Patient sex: F
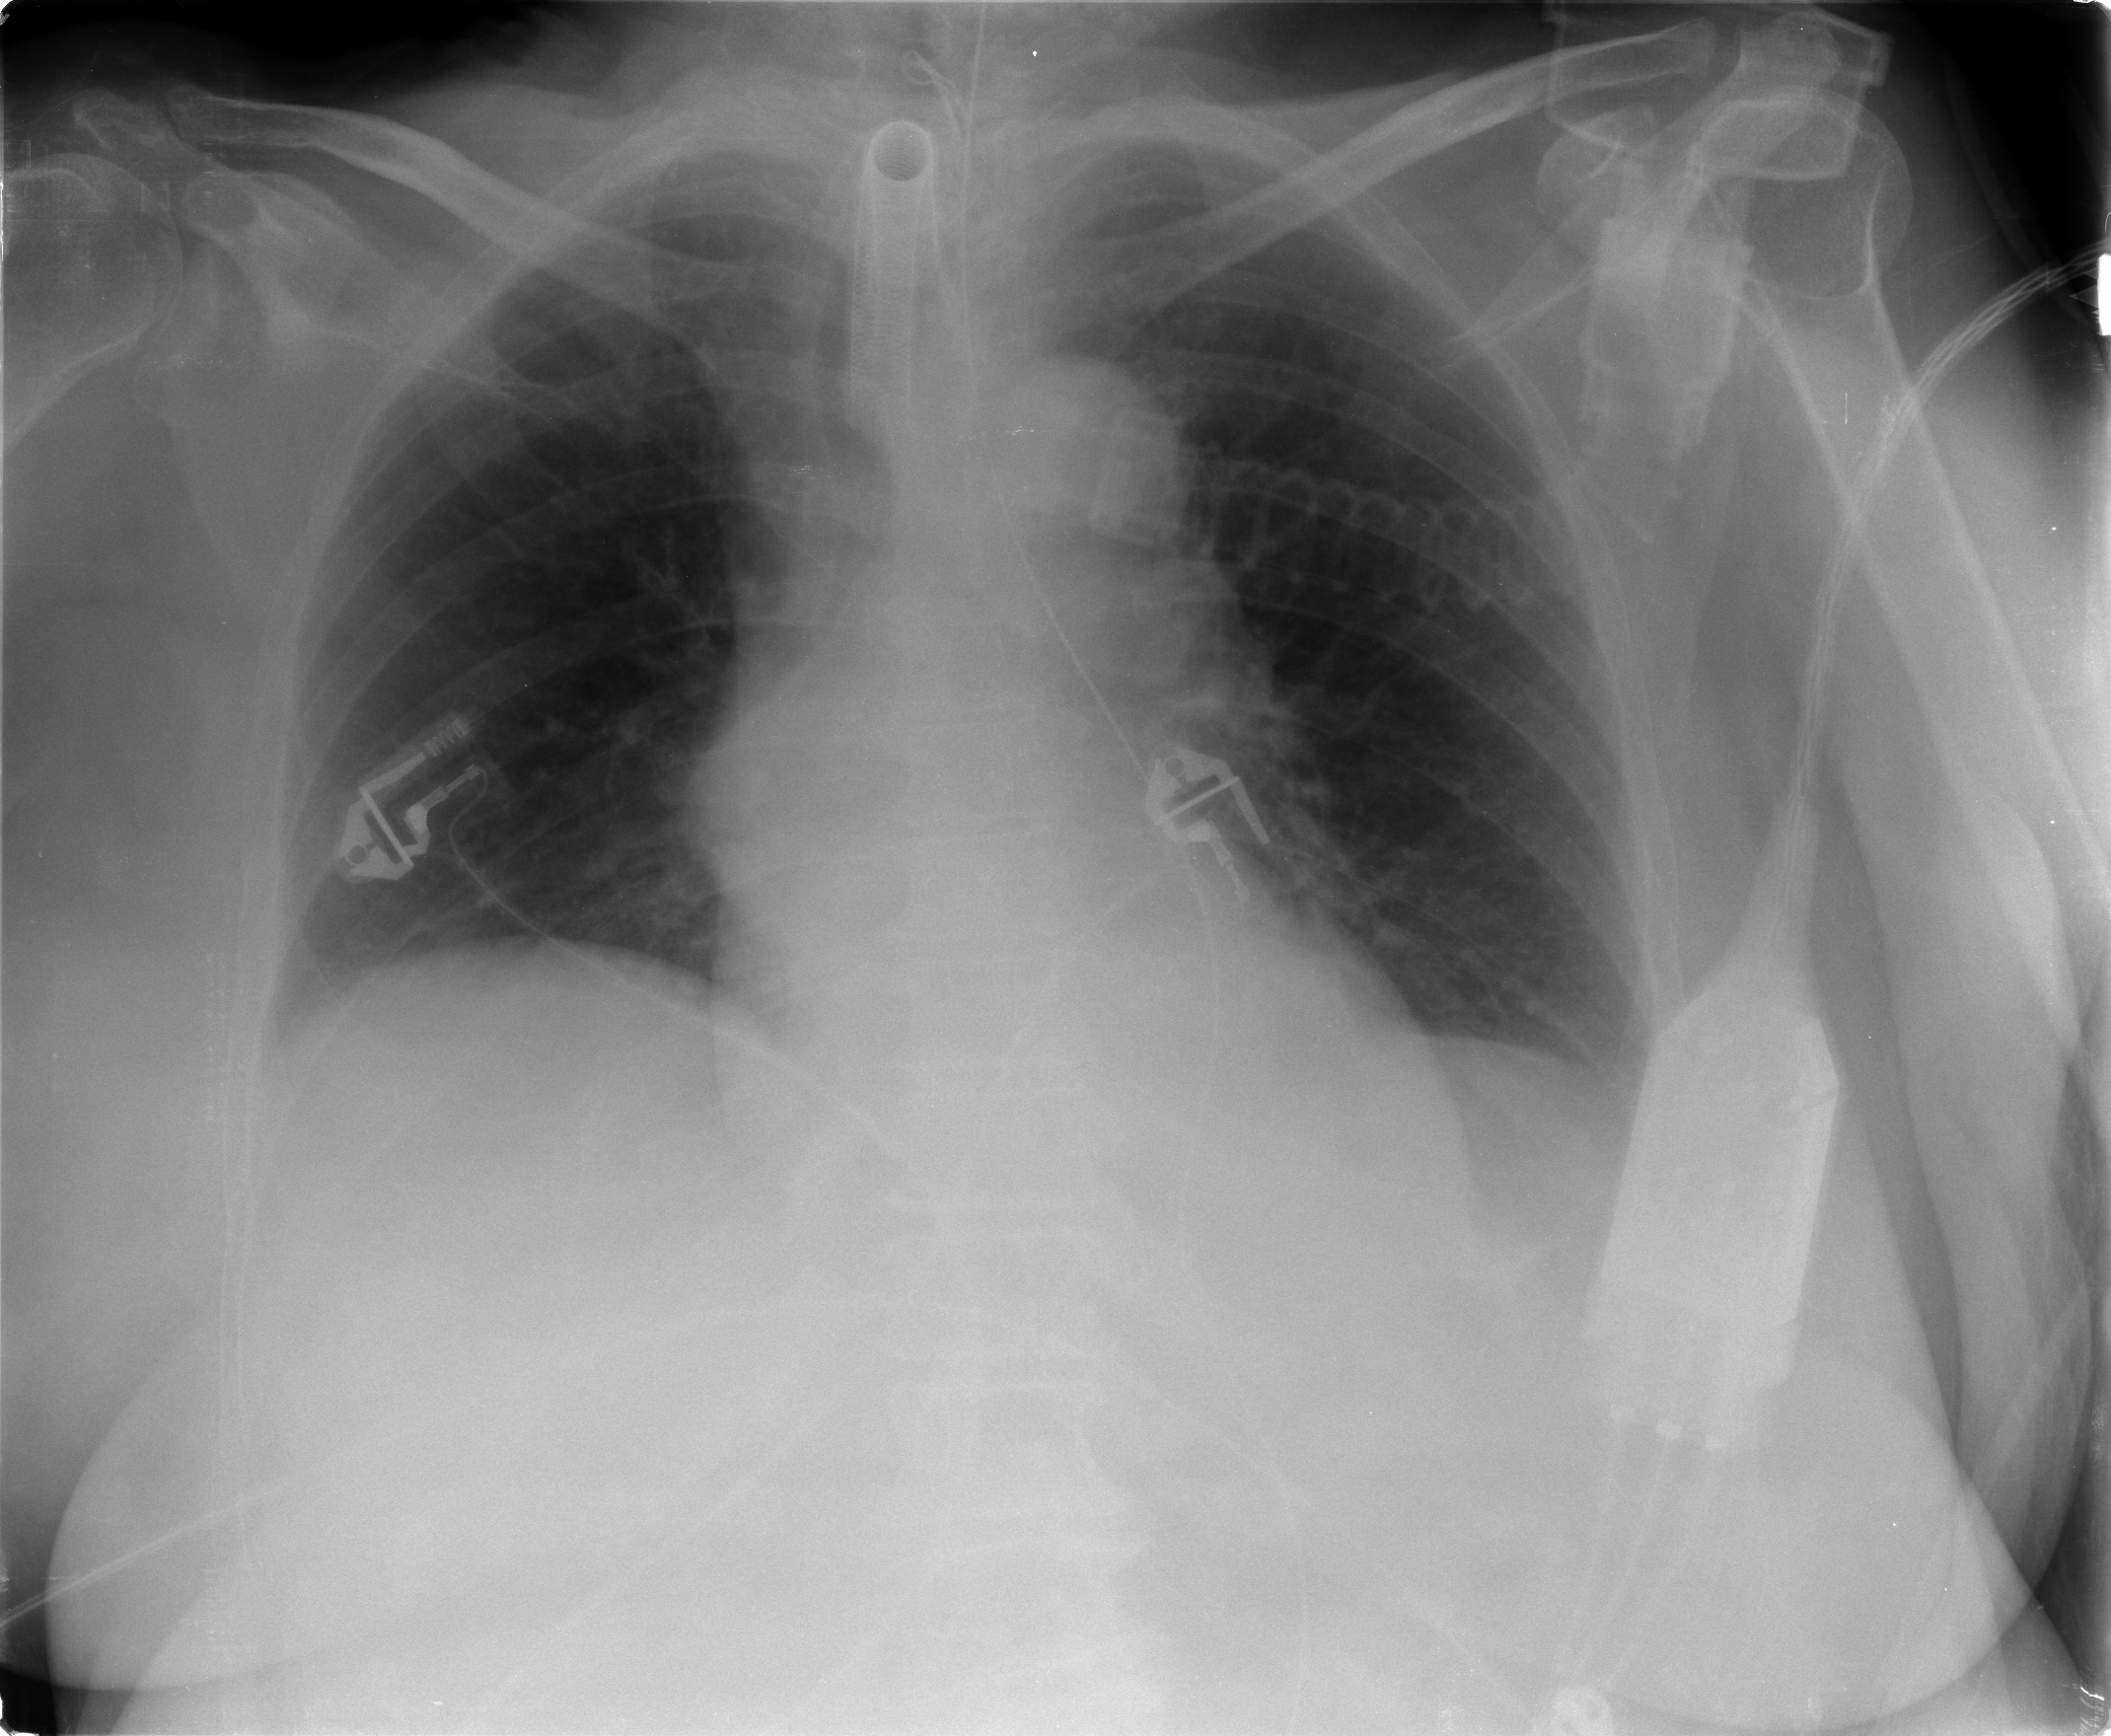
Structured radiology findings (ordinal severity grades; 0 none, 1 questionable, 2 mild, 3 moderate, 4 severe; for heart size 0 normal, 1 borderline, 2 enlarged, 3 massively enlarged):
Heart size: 0
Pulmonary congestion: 2
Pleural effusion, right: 0
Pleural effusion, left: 1
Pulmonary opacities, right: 0
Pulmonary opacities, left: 0
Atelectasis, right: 0
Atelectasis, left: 1